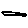
Label: line